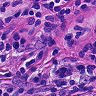
Metastatic tissue present: yes